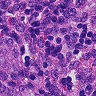
Metastatic tissue present: yes